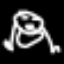
Label: frog